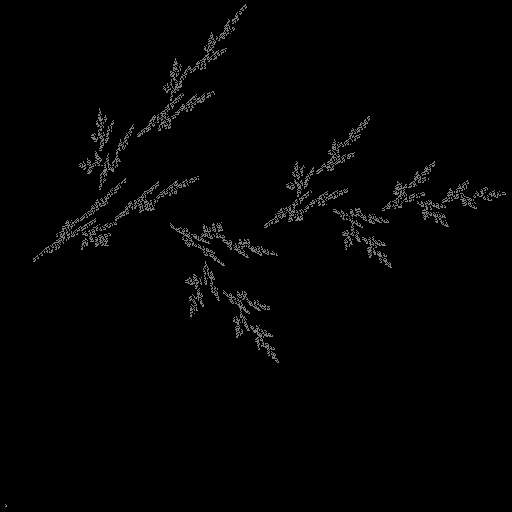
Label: bud